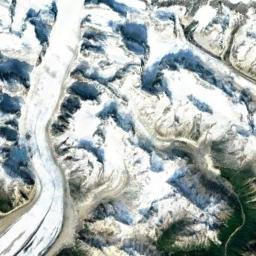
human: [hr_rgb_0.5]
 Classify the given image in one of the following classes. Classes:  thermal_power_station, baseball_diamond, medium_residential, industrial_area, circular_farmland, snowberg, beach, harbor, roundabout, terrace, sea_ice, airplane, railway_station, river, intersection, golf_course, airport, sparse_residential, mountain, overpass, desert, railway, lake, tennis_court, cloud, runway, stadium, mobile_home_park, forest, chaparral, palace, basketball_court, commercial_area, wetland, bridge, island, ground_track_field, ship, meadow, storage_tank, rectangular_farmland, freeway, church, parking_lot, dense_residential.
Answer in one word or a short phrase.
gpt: snowberg